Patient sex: M
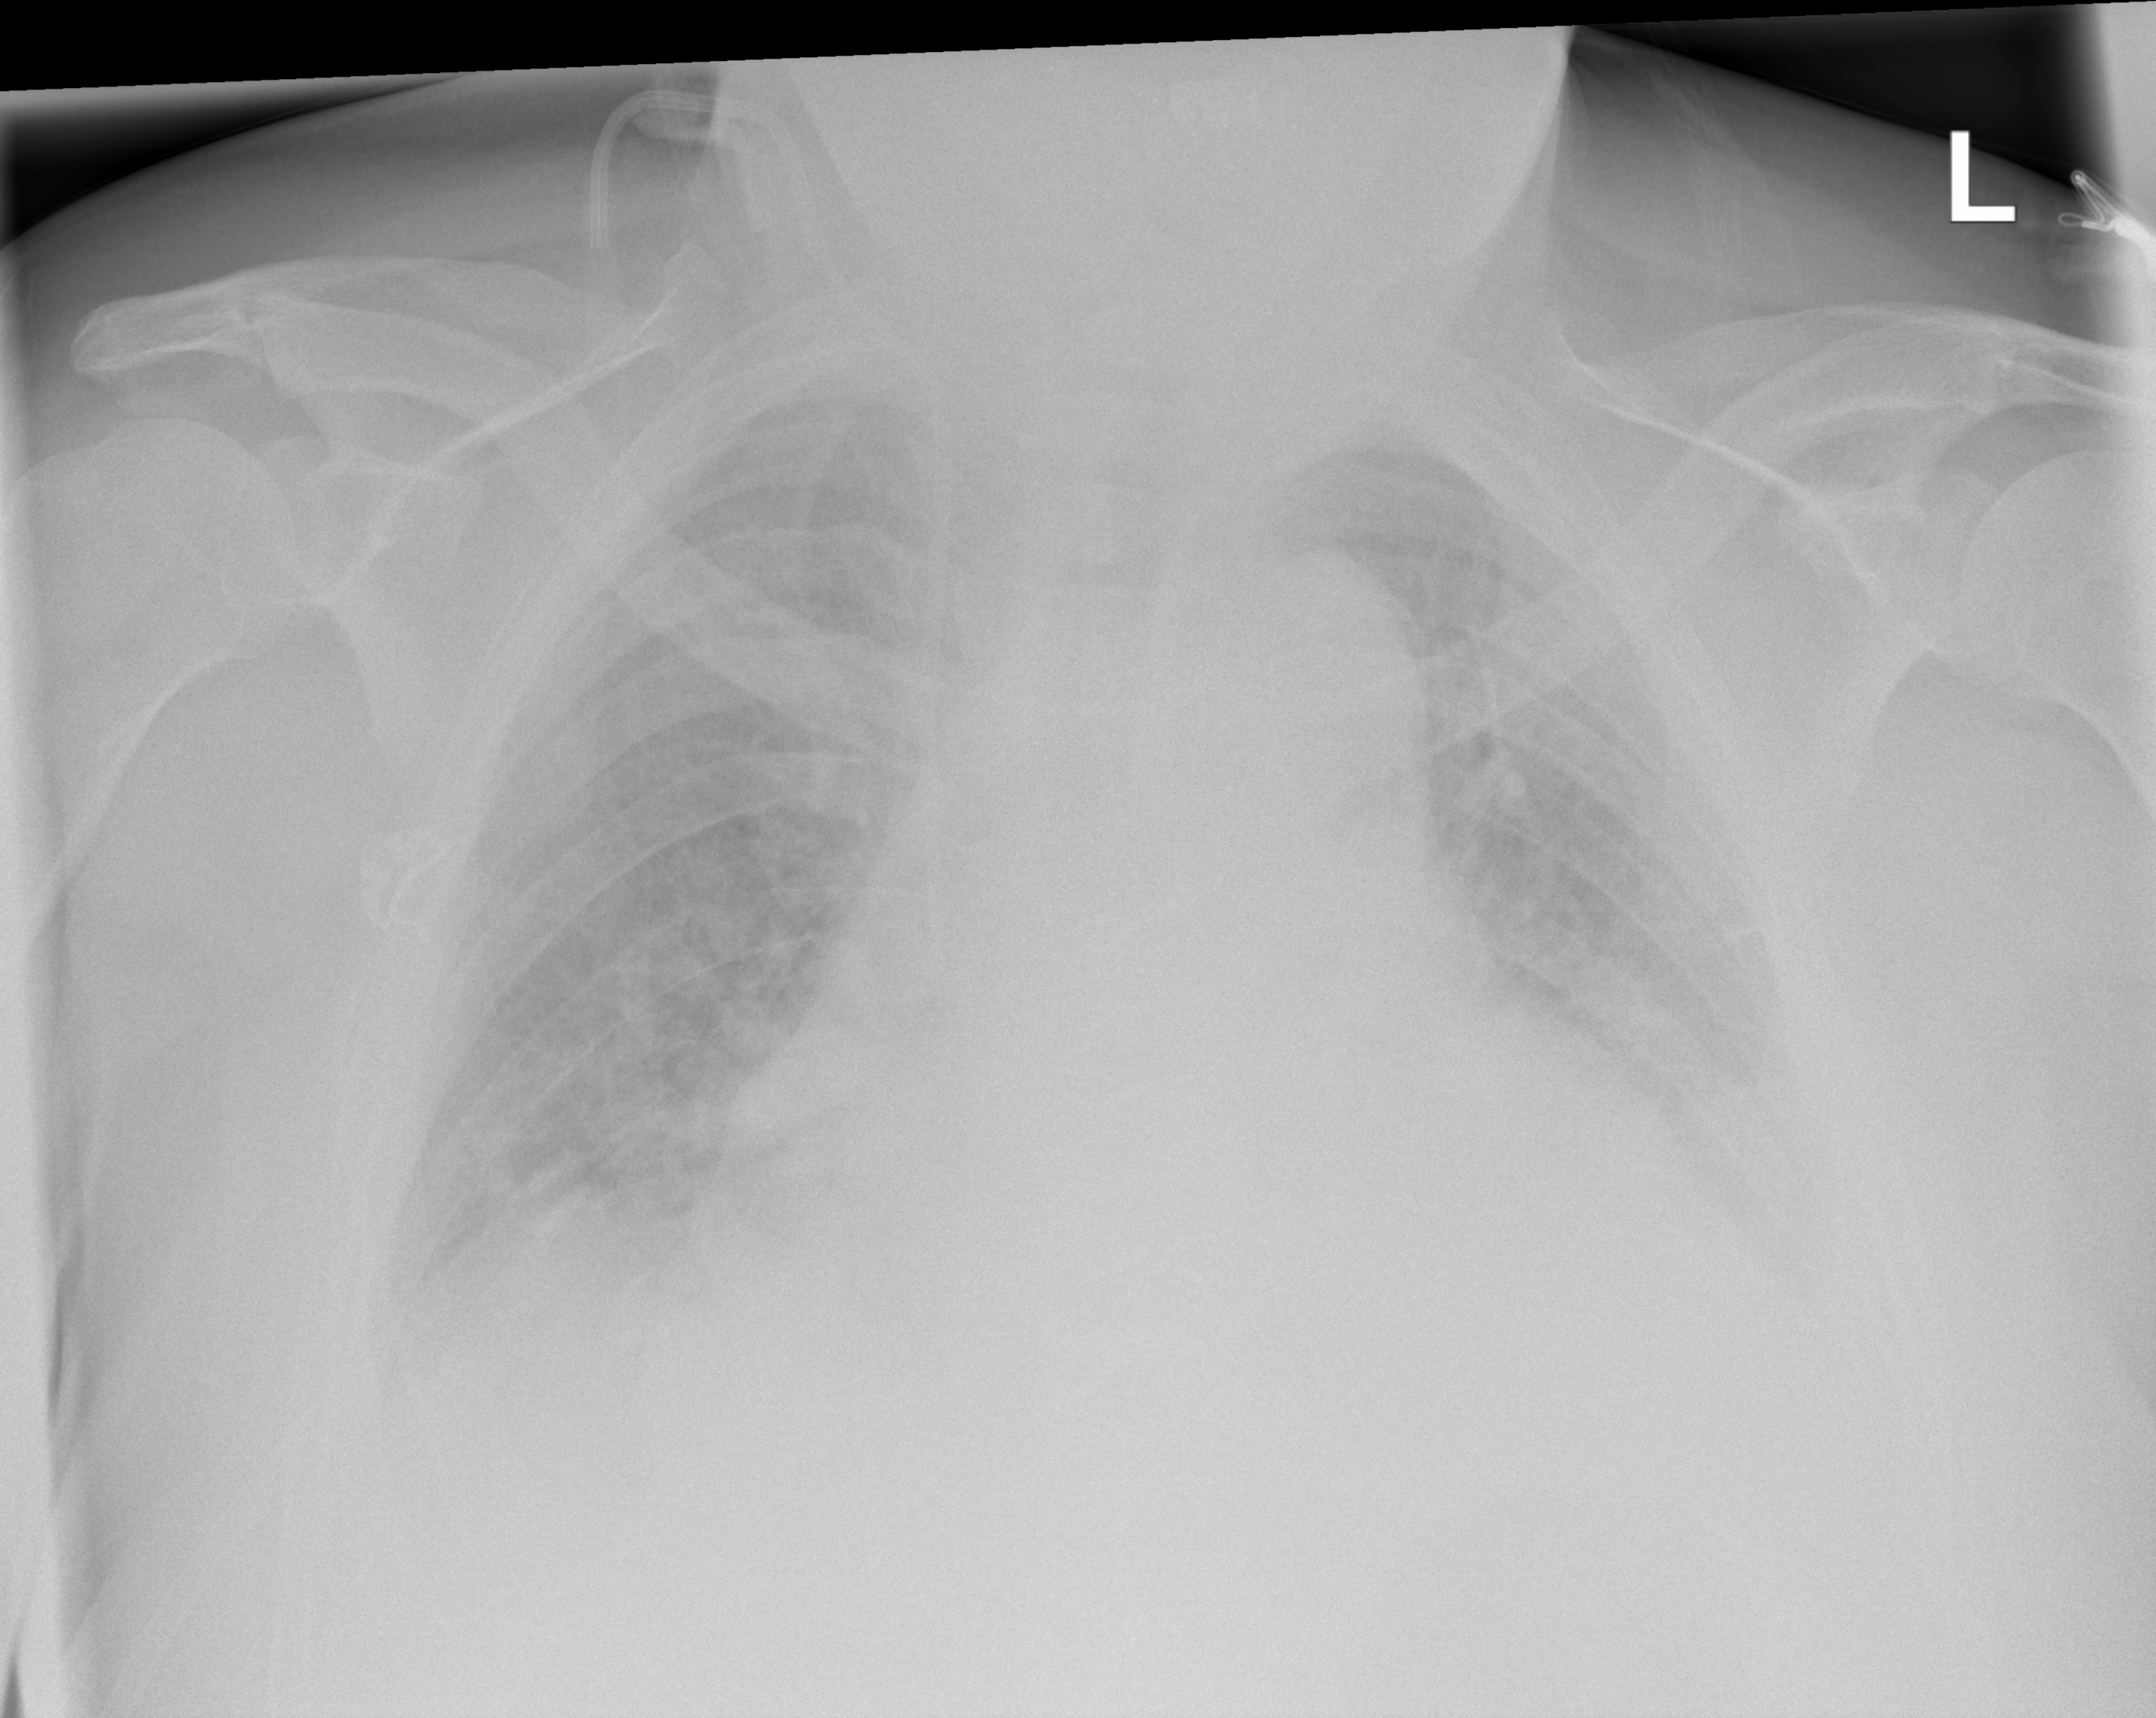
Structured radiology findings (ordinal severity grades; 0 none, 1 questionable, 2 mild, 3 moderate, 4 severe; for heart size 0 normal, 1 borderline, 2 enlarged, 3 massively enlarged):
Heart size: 2
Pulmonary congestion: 2
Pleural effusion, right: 2
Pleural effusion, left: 2
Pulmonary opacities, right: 2
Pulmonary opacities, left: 2
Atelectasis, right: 2
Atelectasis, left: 2